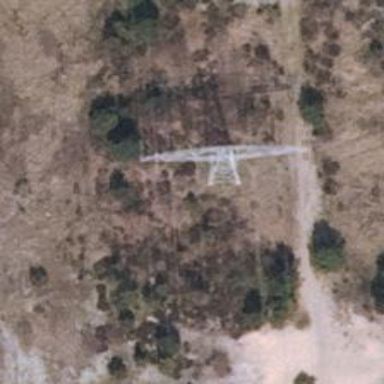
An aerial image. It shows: Power line in the image.